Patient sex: M
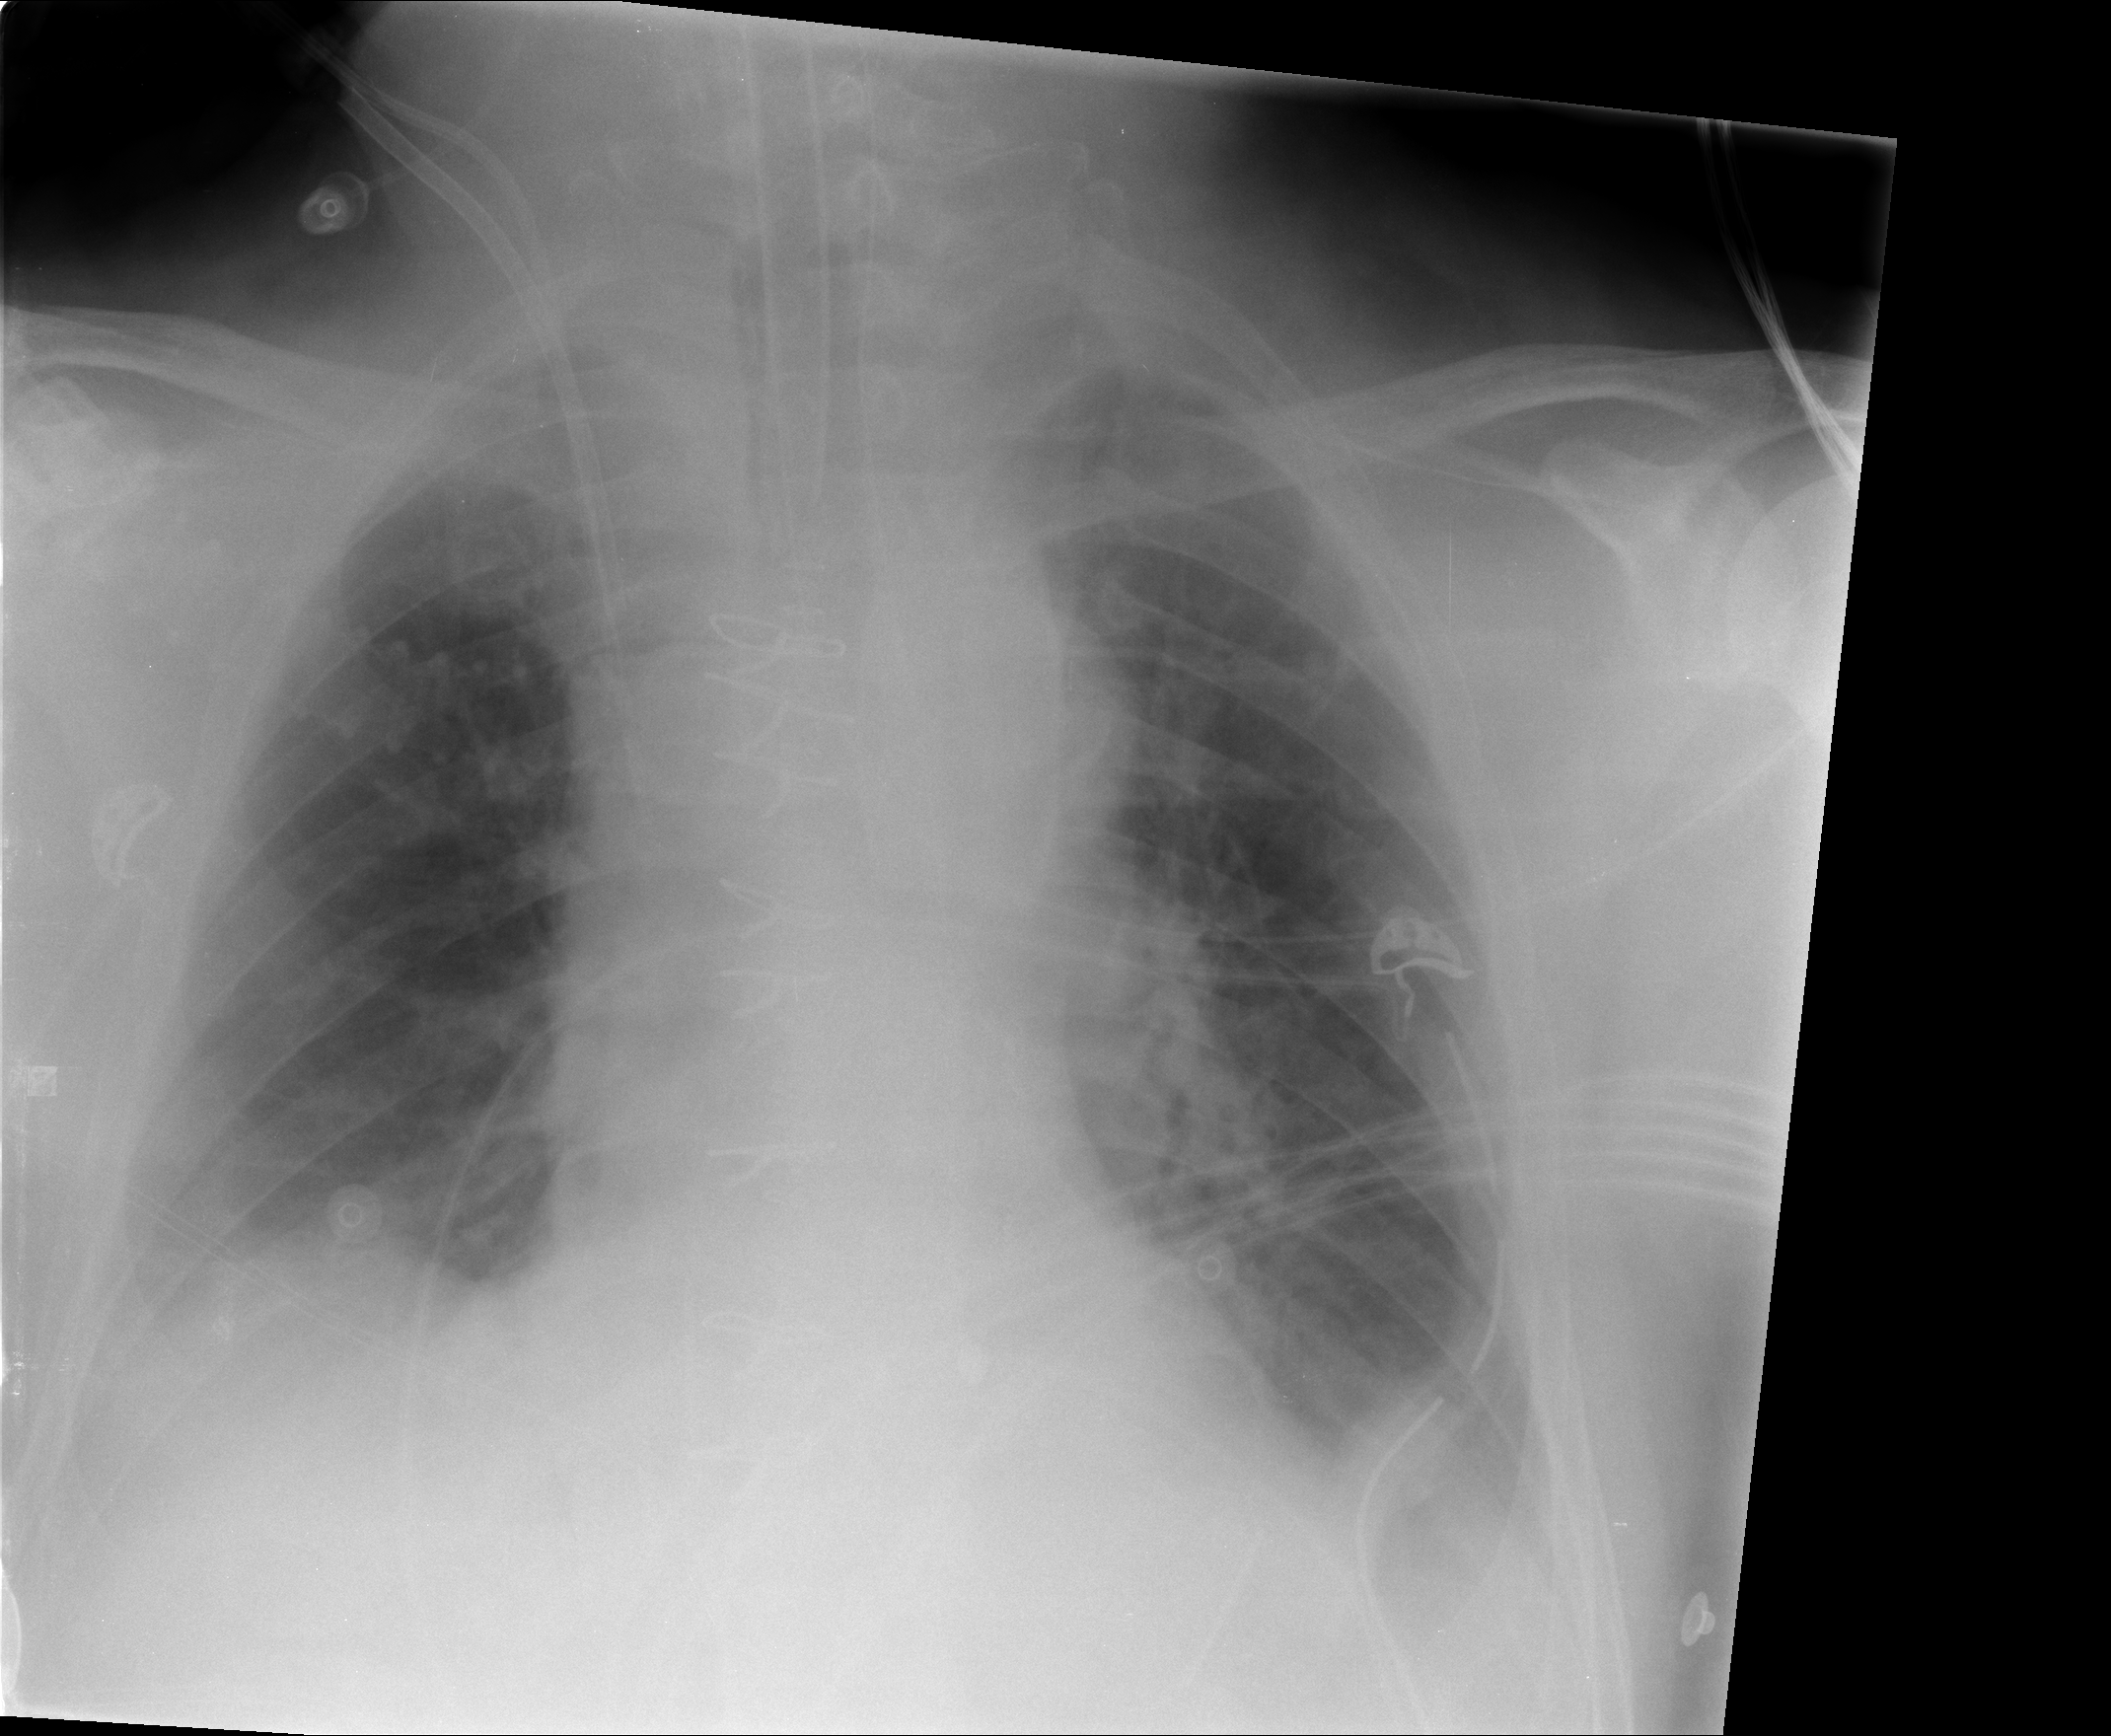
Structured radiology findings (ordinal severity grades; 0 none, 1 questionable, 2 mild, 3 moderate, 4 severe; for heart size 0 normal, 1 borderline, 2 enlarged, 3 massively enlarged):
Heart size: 0
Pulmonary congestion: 2
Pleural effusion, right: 2
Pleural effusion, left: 2
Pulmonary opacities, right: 0
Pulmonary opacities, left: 2
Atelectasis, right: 2
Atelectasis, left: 2